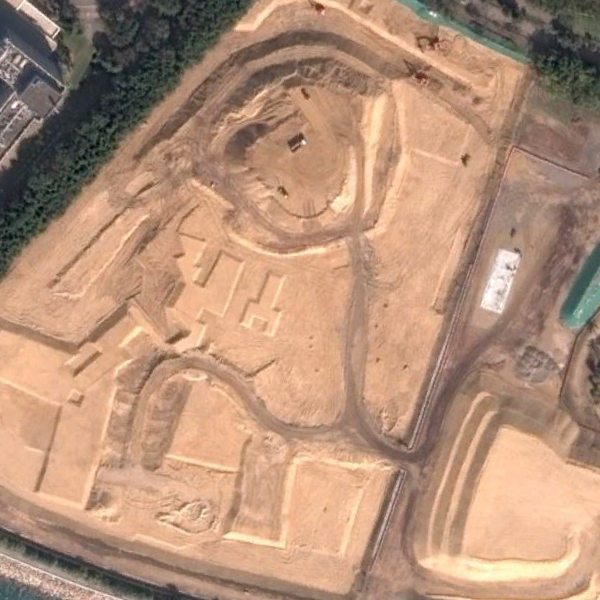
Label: BareLand